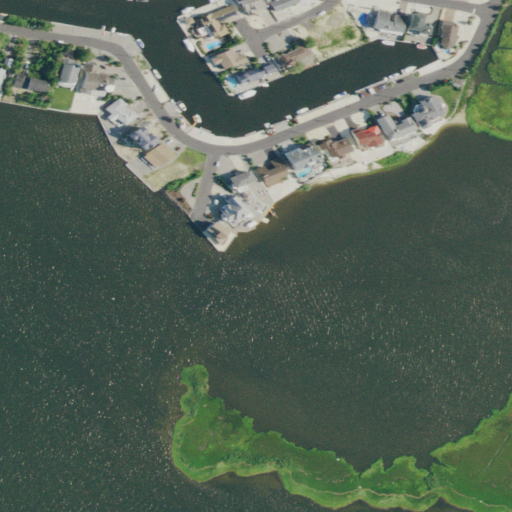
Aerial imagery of cape in New Jersey named Drum Point containing open water, high intensity development, medium intensity development, herbaceous wetlands, low intensity development, and barren land